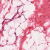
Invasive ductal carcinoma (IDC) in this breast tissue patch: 0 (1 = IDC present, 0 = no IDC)